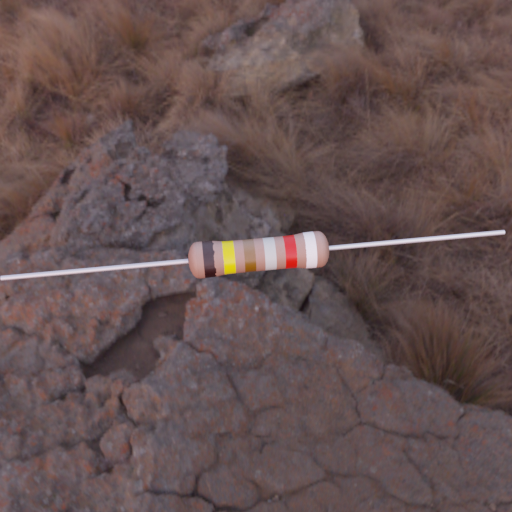
Resistor colour bands (in order): black, yellow, brown, silver, red, white